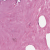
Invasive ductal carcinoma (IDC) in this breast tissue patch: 0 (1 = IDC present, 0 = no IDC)